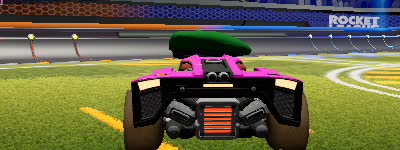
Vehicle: breakout